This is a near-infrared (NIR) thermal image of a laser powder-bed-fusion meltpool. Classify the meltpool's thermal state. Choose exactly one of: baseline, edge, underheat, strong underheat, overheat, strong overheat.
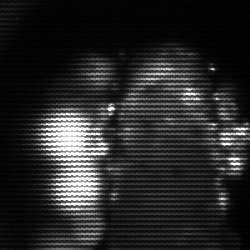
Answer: strong underheat